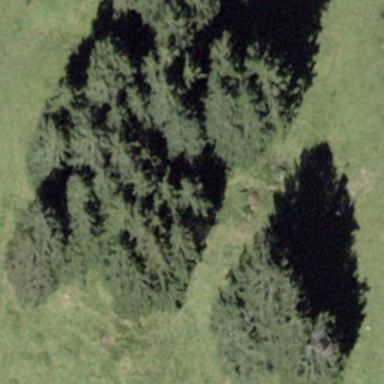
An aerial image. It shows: Beautiful woodland area.